Question: I've come across a small problem while using this module. In fact, the module does exactly what I'm asking him to do... which is finding all the nearest grid points for given coordinates among this grid.
But, when the given coordinates are very close to a point of the grid and the grid has longer steps on one side, it gives something like :

So in this image, the point to calculate nearest neighbor is the red dot you can see in the bottom left corner. The results given by KDTree are the blue squares. The green diamond is the 4th point I would like to get instead of the lone blue one at the top of the image.
Code :
'''
>>> grid.head()
x y
0 0.000000 -9.490125
1 0.959131 -9.490125
2 1.918263 -9.490125
3 2.877394 -9.490125
4 3.836526 -9.490125
>>> pt
[4.0092010999999998e-05, -9.4901299629261011]
>>>tree = ssp.KDTree(grid)
>>>dis, idx = tree.query(pt,4)
>>> idx
array([ 0, 71, 1, 142])
>>> grid.iloc[idx]
x y
0 0.000000 -9.490125
71 0.000000 -8.980481
1 0.959131 -9.490125
142 0.000000 -8.470837
'''
## Question:
Is there a way to specify that we want a rectangle shaped array in the query or something? Maybe by specifying that we only want 2 y's for one x?
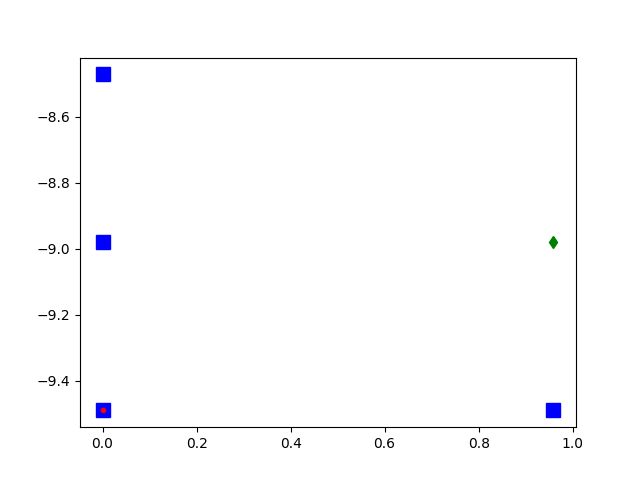
Answer: First, let us to <URL>
'''
>>> import pandas as pd
>>> import numpy as np
>>> x0, dx = 0, 0.959131
>>> x = np.arange(x0, x0+5*dx,dx)
>>> y0, dy = -9.4901299629261011, 8.980481-8.470837
>>> y = np.arange(y0, y0+2*dy,dy)
>>> data = np.transpose([np.tile(x, len(y)), np.repeat(y, len(x))])
>>> grid = pd.DataFrame(data=data, columns=['x', 'y'])
>>> grid.head()
x y
0 0.000000 -9.49013
1 0.959131 -9.49013
2 1.918262 -9.49013
3 2.877393 -9.49013
4 3.836524 -9.49013
'''
where 'grid.head()' is based on the numerical equivalent of 'grid''s graphic representation
'''
>>> grid
x y
0 0.000000 -9.490130 # the red dot
1 0.959131 -9.490130 # the bottom right blue square
2 1.918262 -9.490130
3 2.877393 -9.490130
4 3.836524 -9.490130
5 0.000000 -8.980486 # the middle left blue square
6 0.959131 -8.980486 # the green diamond
7 1.918262 -8.980486
8 2.877393 -8.980486
9 3.836524 -8.980486
10 0.000000 -8.470842 # the unwanted top left blue square
11 0.959131 -8.470842
12 1.918262 -8.470842
13 2.877393 -8.470842
14 3.836524 -8.470842
'''
Thus, you want the points '1', '5' and '6' as neighborhood of point '0'.
To do so, you may want to have a look at the function 'kneighbors_graph' of <URL>, as follows
'''
>>> from sklearn.neighbors import kneighbors_graph
>>> _3n_graph = kneighbors_graph(grid,
n_neighbors=3,
p=3,
mode='connectivity',
include_self=False)
'''
yields
'''
>>> grid.iloc[_3n_graph[0].indices]
x y
5 0.000000 -8.980486
1 0.959131 -9.490130
6 0.959131 -8.980486
'''